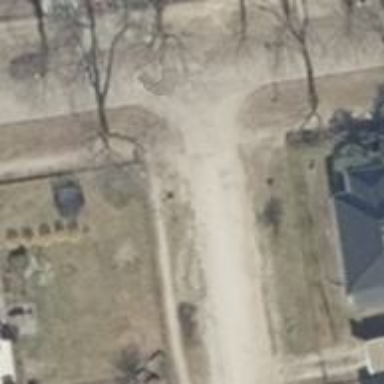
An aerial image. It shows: Residential road with compacted surface.